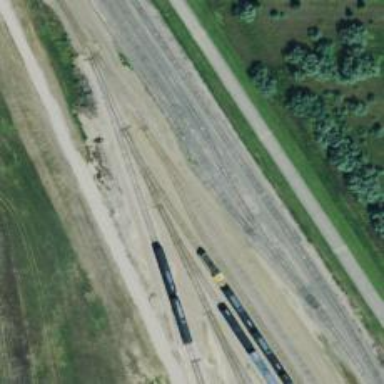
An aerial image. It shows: Railway yard used for servicing trains.